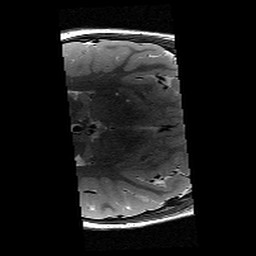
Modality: T2w
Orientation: axial
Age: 10
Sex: female
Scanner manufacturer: siemens
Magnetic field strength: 3 T
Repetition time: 9.23 s
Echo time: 0.067 s